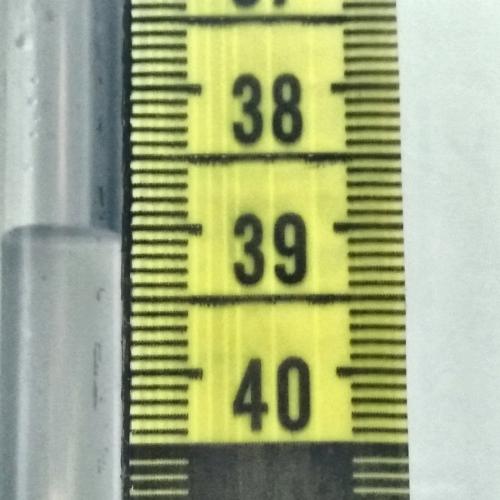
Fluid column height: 39.1 cm